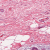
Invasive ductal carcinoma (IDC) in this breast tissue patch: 0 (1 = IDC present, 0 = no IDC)